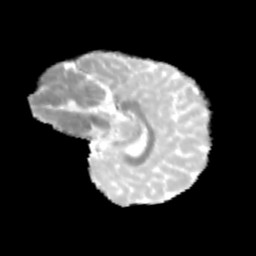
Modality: MD
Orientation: sagittal
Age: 10
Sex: male
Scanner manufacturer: siemens
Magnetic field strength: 3 T
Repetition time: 3.8 s
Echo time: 0.07 s